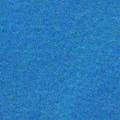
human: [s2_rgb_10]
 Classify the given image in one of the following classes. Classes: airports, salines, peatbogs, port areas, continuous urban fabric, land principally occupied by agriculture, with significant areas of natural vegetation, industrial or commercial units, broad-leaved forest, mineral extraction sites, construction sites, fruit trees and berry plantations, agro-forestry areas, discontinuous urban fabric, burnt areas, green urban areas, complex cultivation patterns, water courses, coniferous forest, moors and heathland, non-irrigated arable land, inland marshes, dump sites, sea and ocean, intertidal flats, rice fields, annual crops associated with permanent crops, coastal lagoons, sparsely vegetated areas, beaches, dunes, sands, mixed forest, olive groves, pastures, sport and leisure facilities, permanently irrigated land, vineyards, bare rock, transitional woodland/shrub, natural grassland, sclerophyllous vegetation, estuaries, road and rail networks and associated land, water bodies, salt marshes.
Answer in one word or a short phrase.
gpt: sea and ocean